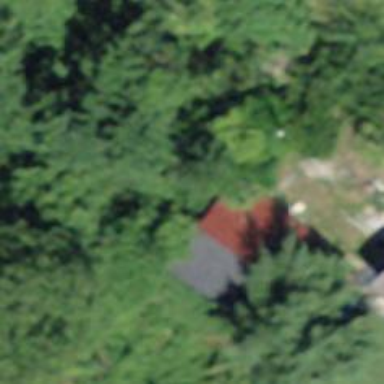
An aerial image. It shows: Shed building.